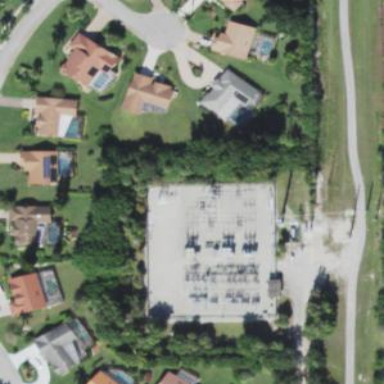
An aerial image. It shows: Outdoor distribution power substation surrounded by barbed wire fence.